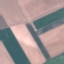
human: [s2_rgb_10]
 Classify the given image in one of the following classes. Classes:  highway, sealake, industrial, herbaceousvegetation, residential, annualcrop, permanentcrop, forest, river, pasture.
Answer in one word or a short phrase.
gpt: AnnualCrop